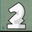
Piece: wN